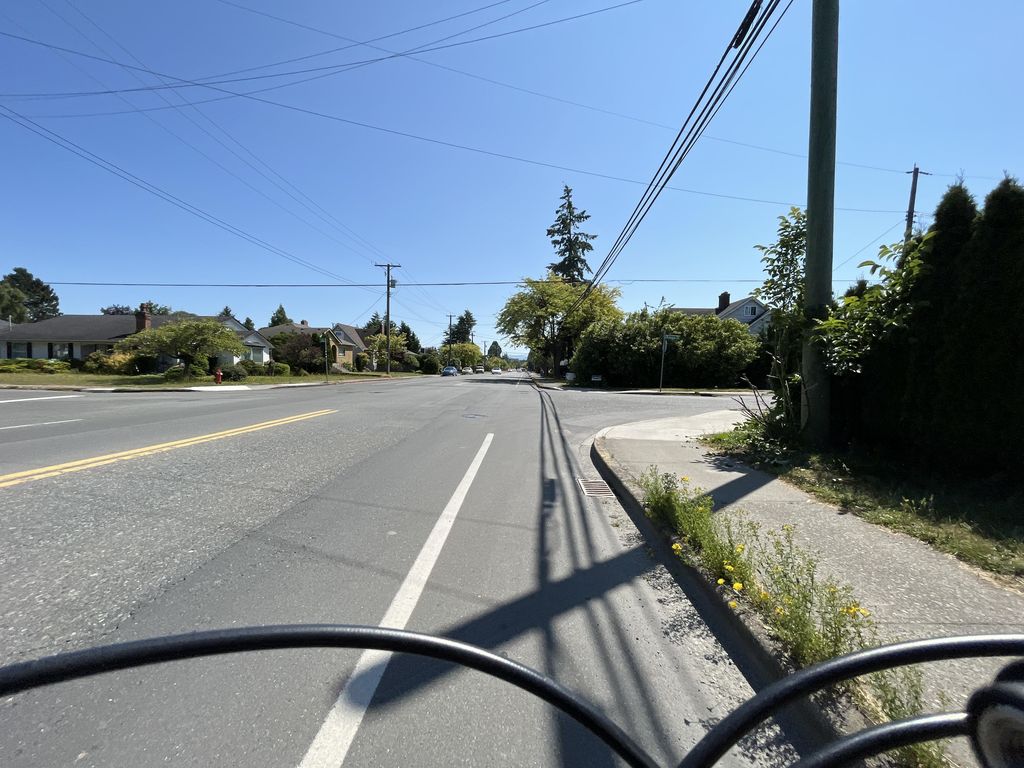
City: victoria